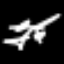
Label: airplane